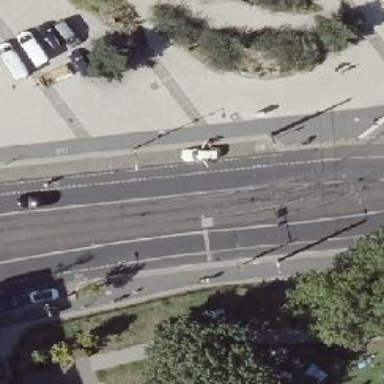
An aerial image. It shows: Tertiary road with asphalt surface. It has separate sidewalks on both sides and dedicated lanes for cyclists on both sides as well.